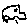
Label: car